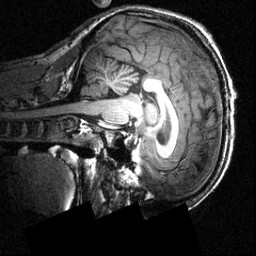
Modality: T1w
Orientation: sagittal
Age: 27
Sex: male
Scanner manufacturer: siemens
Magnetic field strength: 3.951 T
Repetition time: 1.5 s
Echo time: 0.00335 s